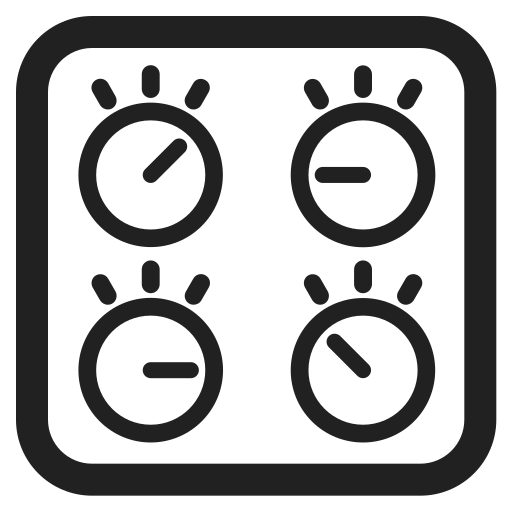
control knobs high contrast